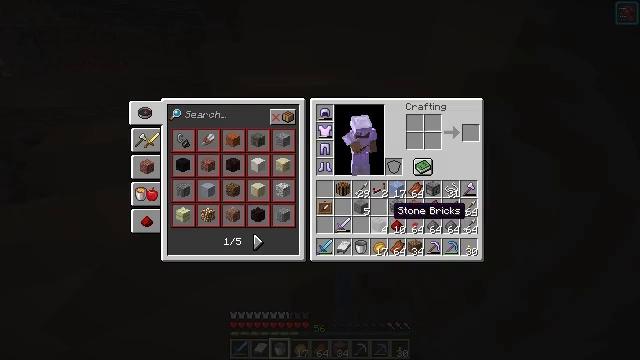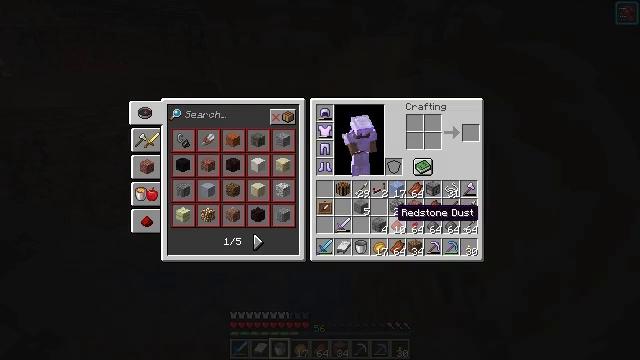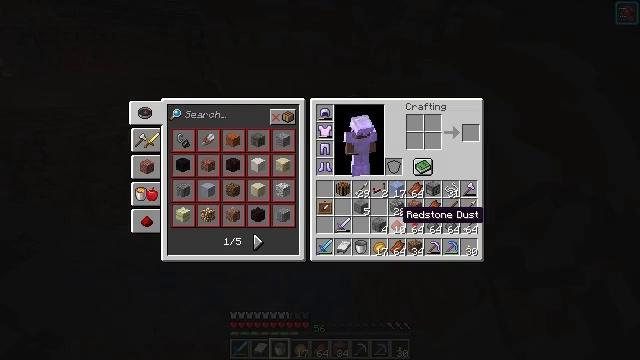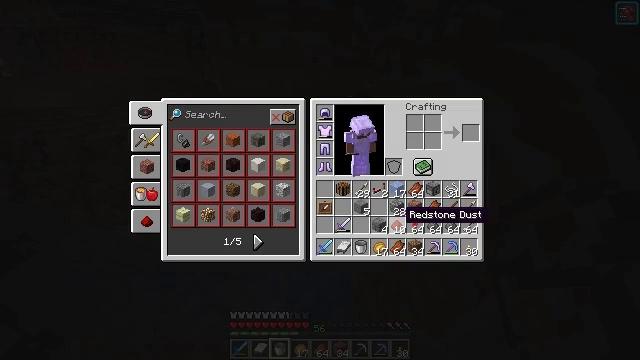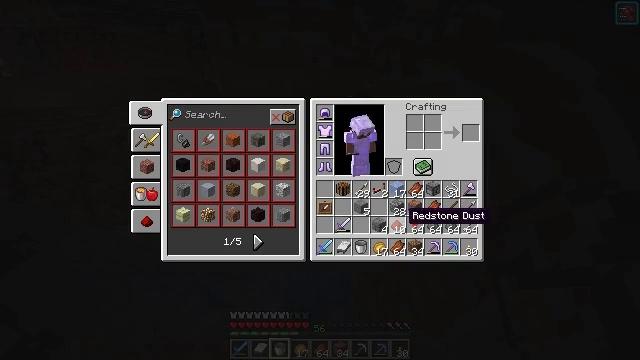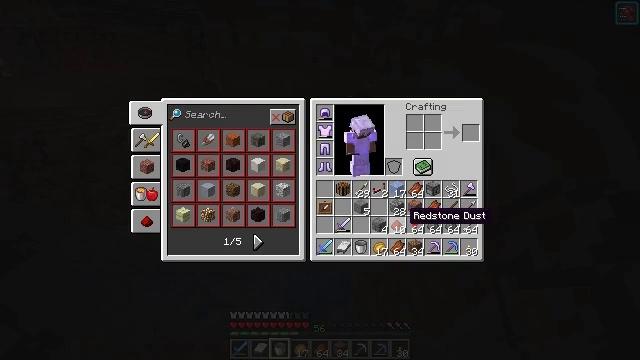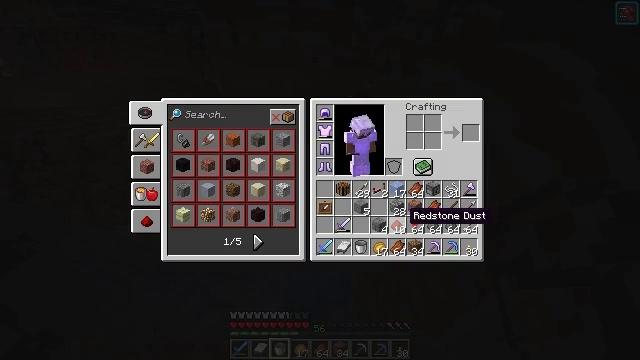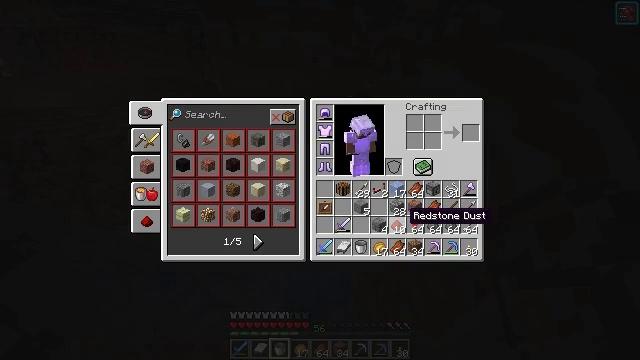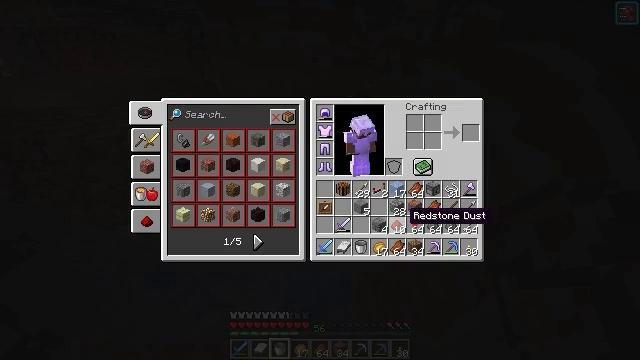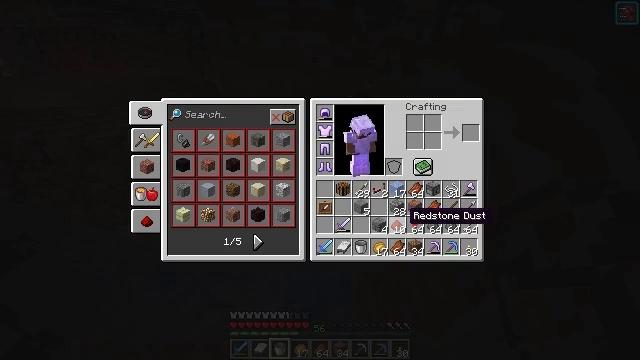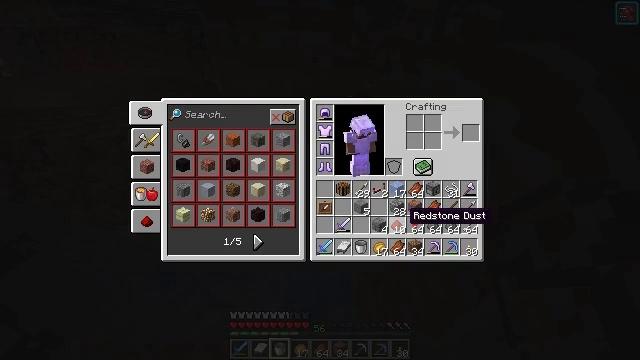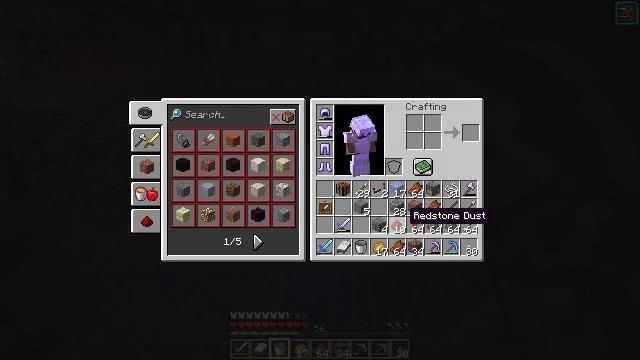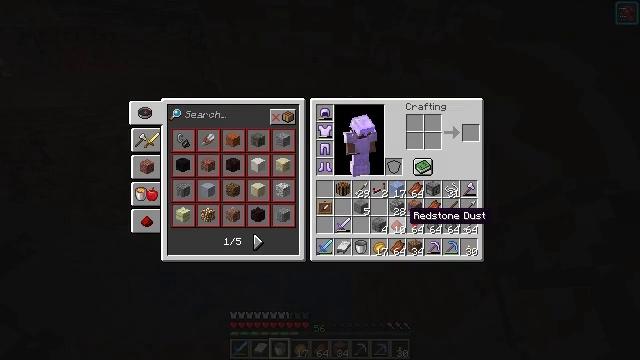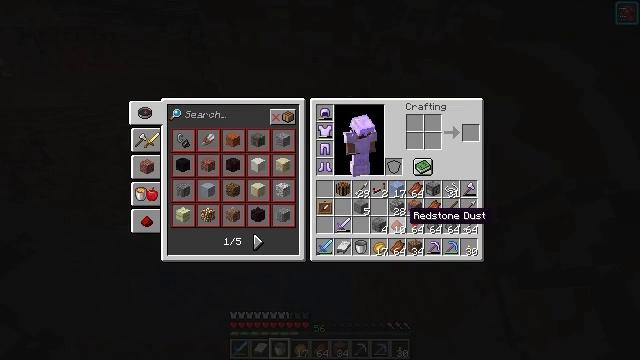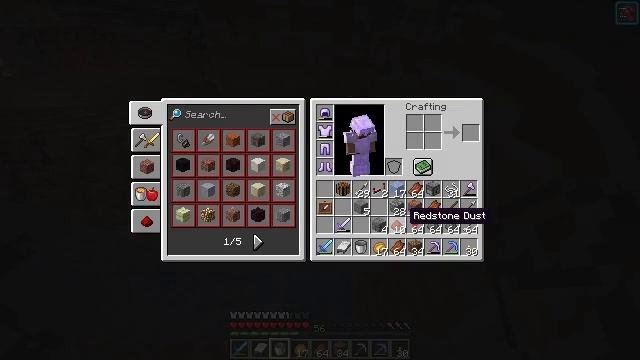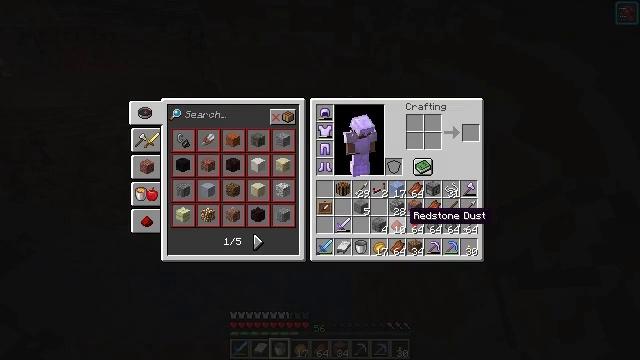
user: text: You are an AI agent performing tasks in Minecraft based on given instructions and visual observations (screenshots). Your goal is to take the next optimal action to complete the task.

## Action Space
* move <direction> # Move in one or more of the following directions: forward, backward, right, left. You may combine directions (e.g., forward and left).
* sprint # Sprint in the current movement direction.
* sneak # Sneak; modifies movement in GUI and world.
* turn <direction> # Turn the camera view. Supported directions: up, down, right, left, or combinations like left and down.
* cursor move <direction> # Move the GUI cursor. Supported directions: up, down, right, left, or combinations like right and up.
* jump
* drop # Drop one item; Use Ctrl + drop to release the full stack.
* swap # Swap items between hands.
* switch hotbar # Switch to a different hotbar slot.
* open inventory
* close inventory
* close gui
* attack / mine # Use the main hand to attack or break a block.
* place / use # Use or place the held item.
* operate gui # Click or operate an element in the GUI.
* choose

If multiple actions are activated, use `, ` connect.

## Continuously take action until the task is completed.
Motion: motion action
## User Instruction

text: Drop a redstone.
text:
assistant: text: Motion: sprint, open gui
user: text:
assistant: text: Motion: sprint
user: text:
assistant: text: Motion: sprint
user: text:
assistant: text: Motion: sprint
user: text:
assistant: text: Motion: sprint
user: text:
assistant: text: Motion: sprint
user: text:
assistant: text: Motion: sprint
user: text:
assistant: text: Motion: sprint
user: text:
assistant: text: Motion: sprint
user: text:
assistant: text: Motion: sprint
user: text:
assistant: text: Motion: sprint
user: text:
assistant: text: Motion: sprint
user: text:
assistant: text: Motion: sprint
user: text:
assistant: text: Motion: sprint
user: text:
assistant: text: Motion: sprint
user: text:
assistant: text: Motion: sprint
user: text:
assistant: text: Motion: sprint
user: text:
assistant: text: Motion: sprint
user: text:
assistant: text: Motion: sprint
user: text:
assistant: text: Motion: sprint
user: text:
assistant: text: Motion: sprint
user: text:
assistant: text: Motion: sprint
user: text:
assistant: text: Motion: sprint
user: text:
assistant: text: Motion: sprint, drop
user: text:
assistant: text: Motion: sprint, drop
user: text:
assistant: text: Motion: sprint
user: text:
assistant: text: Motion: sprint
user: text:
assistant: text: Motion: sprint
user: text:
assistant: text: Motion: sprint